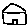
Label: house